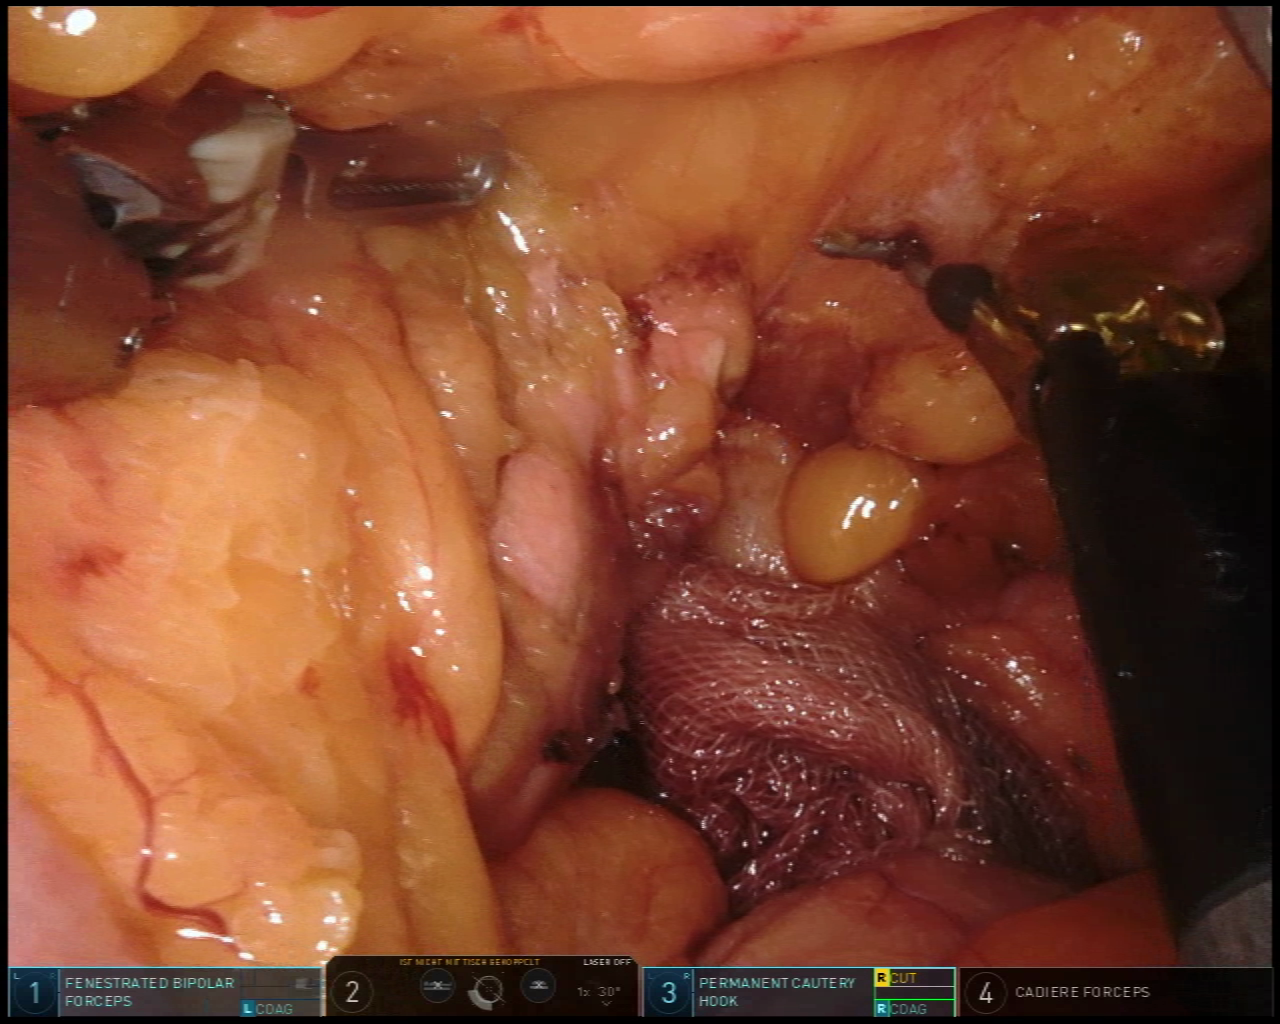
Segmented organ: pancreas
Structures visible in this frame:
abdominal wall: no
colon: yes
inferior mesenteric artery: no
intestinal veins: no
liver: no
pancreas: yes
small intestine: no
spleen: no
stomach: no
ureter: no
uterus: no
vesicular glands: no